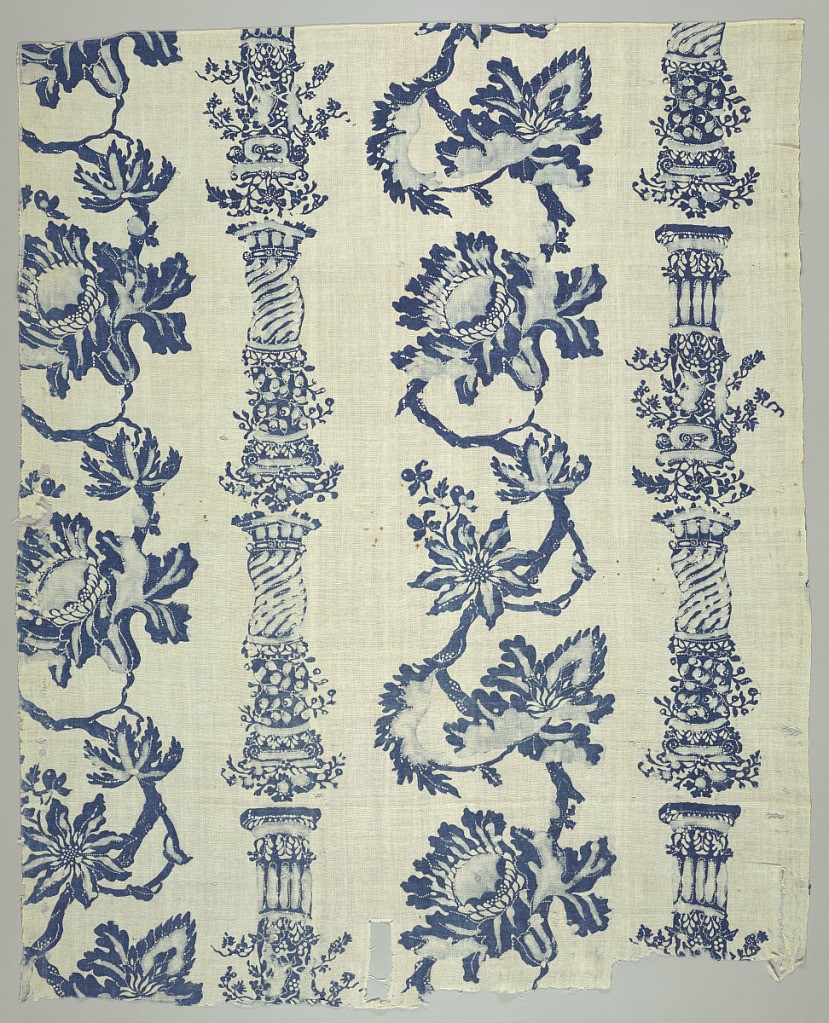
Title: Textile
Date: ca. 1750
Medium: cotton Technique: resist dyed on plain weave
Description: Panel of white cotton, loosely woven, printed in blue. Design shows vertical columns decorated with foliage that alternate with a meandering vine and flower design in a perpendicular arrangement. Printed in two shades of blue and has characteristic white dots found in other blue resists. Both selvages present.